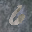
Label: 6